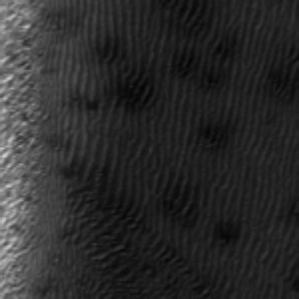
Label: frost